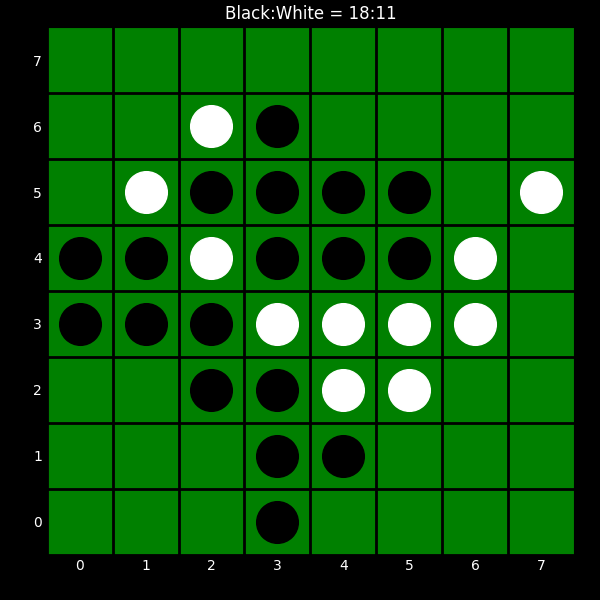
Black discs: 18
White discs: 11